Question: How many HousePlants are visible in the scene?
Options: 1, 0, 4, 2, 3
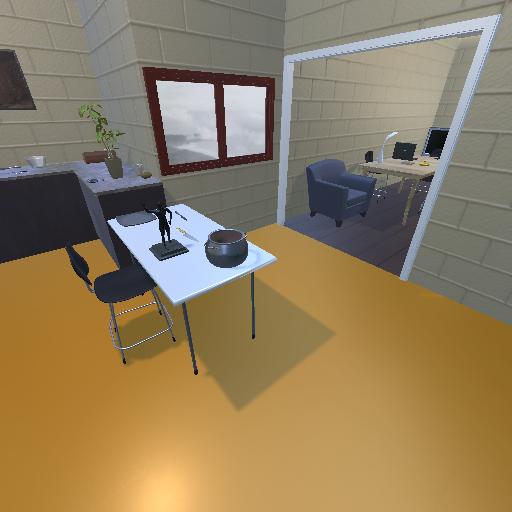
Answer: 1